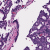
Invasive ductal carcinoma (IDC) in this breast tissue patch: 1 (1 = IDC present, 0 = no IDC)